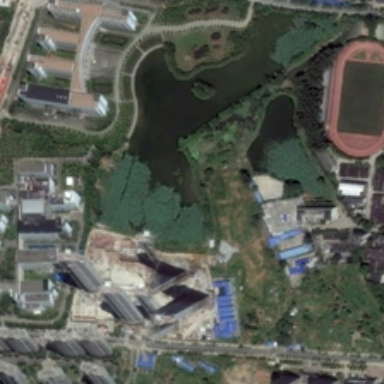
Many buildings and green trees are in a school with a playground and two ponds .